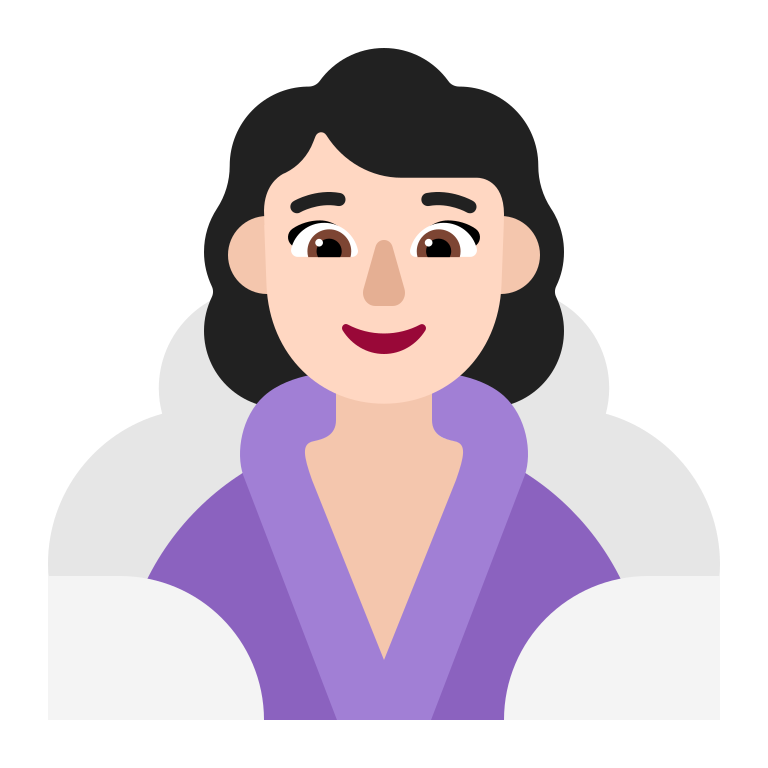
woman in steamy room flat light